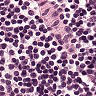
Metastatic tissue present: no